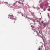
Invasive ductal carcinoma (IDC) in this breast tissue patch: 0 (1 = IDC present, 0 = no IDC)